Field crop: maize
Growth stage: 2
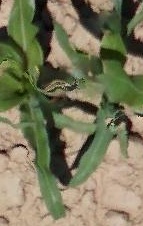
Species: maize